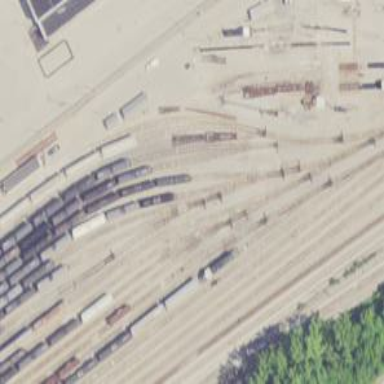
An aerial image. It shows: Railway yard in service.